Aerial crown-view tile of a tropical tree (Barro Colorado Island, Panama), acquired 20240813:
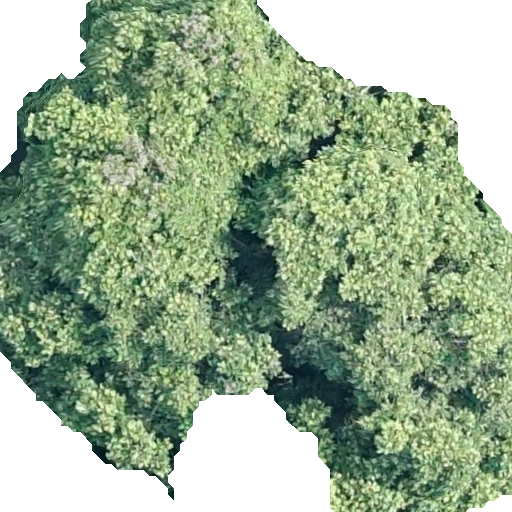
Species: Dipteryx oleifera
GBIF accepted scientific name: Dipteryx oleifera
Crown area: 326.76 m²